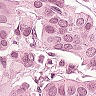
Metastatic tissue present: yes